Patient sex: M
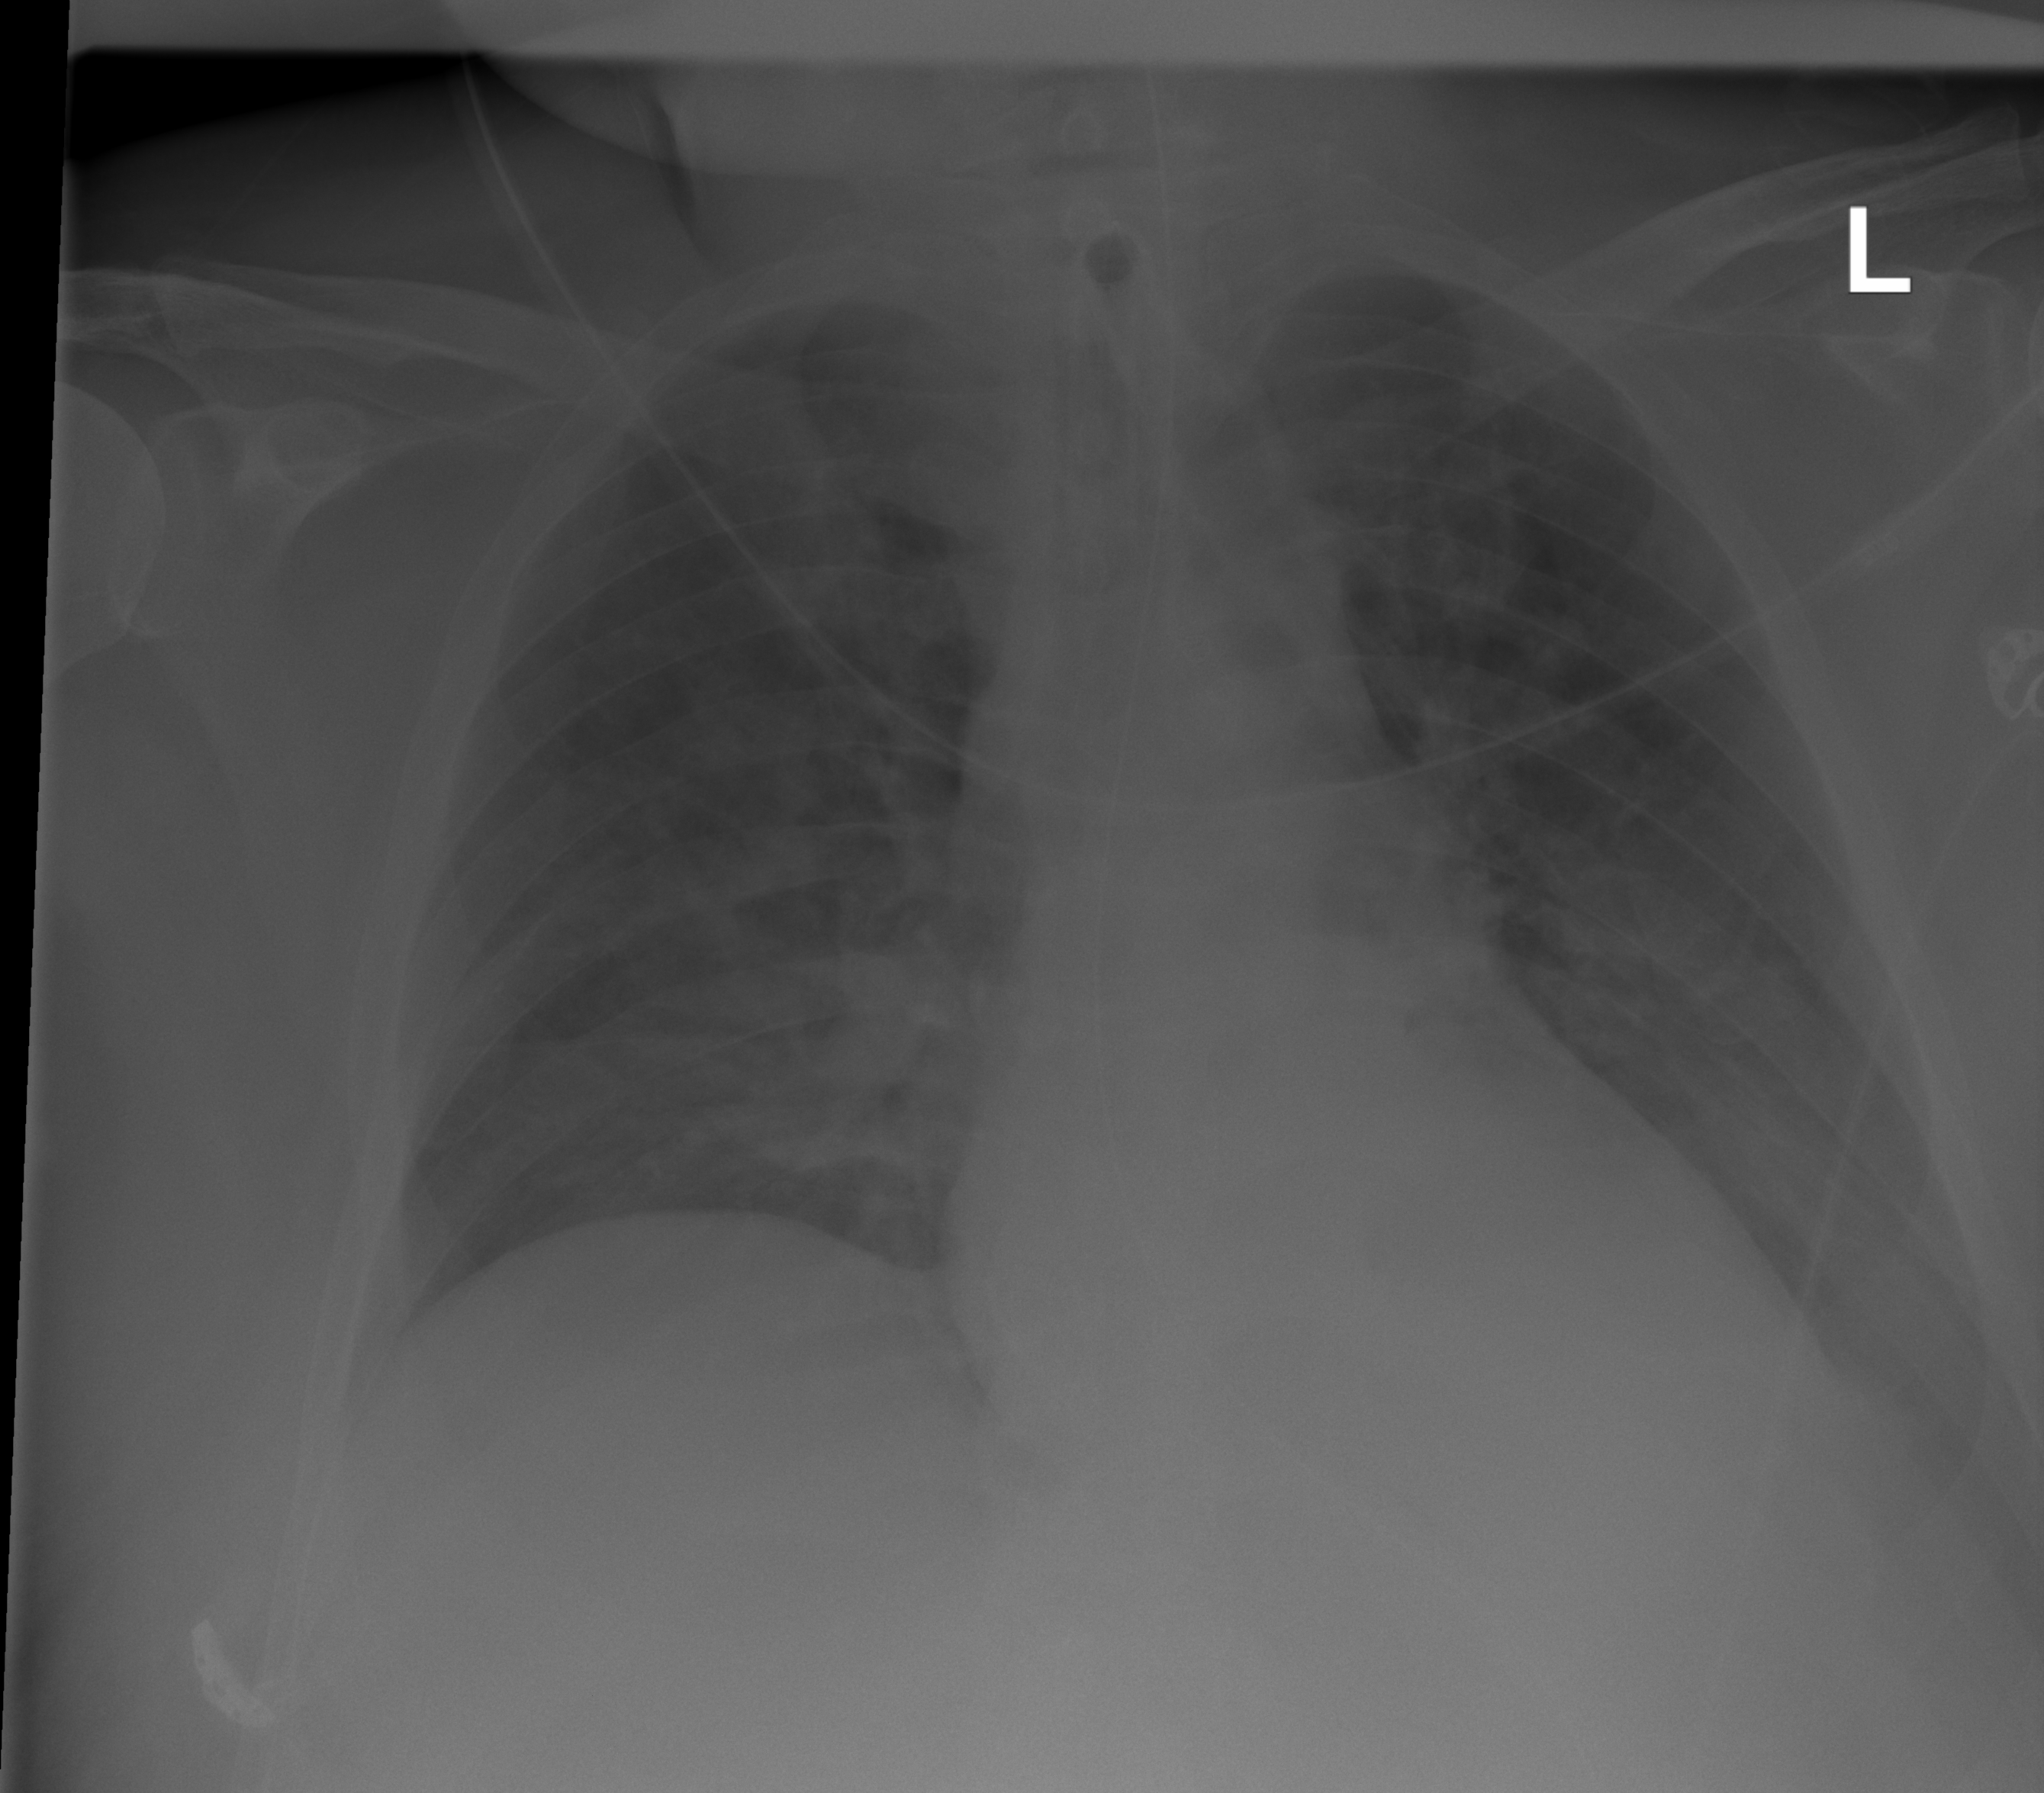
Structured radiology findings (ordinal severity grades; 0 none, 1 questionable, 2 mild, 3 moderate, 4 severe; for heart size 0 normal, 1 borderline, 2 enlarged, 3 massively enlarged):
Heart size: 0
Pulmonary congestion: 2
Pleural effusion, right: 0
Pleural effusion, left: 2
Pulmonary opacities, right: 0
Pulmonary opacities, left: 0
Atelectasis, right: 0
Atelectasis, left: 2